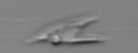
Label: Chrysochromulina_lanceolata